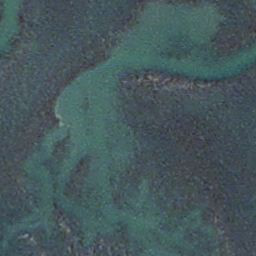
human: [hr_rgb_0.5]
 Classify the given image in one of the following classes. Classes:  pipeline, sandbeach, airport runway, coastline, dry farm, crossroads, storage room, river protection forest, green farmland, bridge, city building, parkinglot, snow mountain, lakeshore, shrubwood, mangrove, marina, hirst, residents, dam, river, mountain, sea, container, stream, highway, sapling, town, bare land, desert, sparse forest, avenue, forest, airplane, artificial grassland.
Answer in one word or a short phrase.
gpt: stream